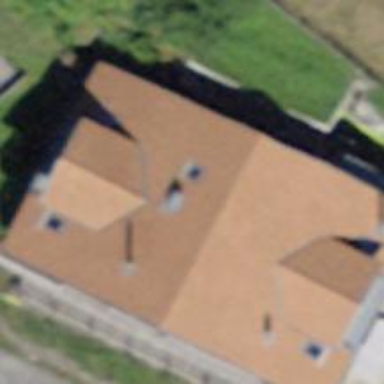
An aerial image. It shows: Barn.